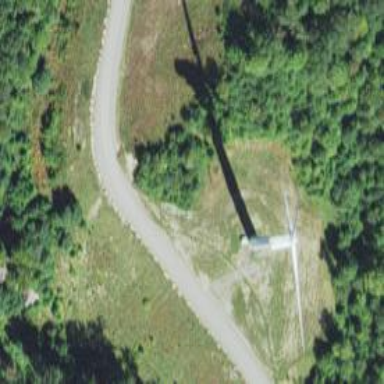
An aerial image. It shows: Wind generator in the form of horizontal axis wind turbine.